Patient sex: F
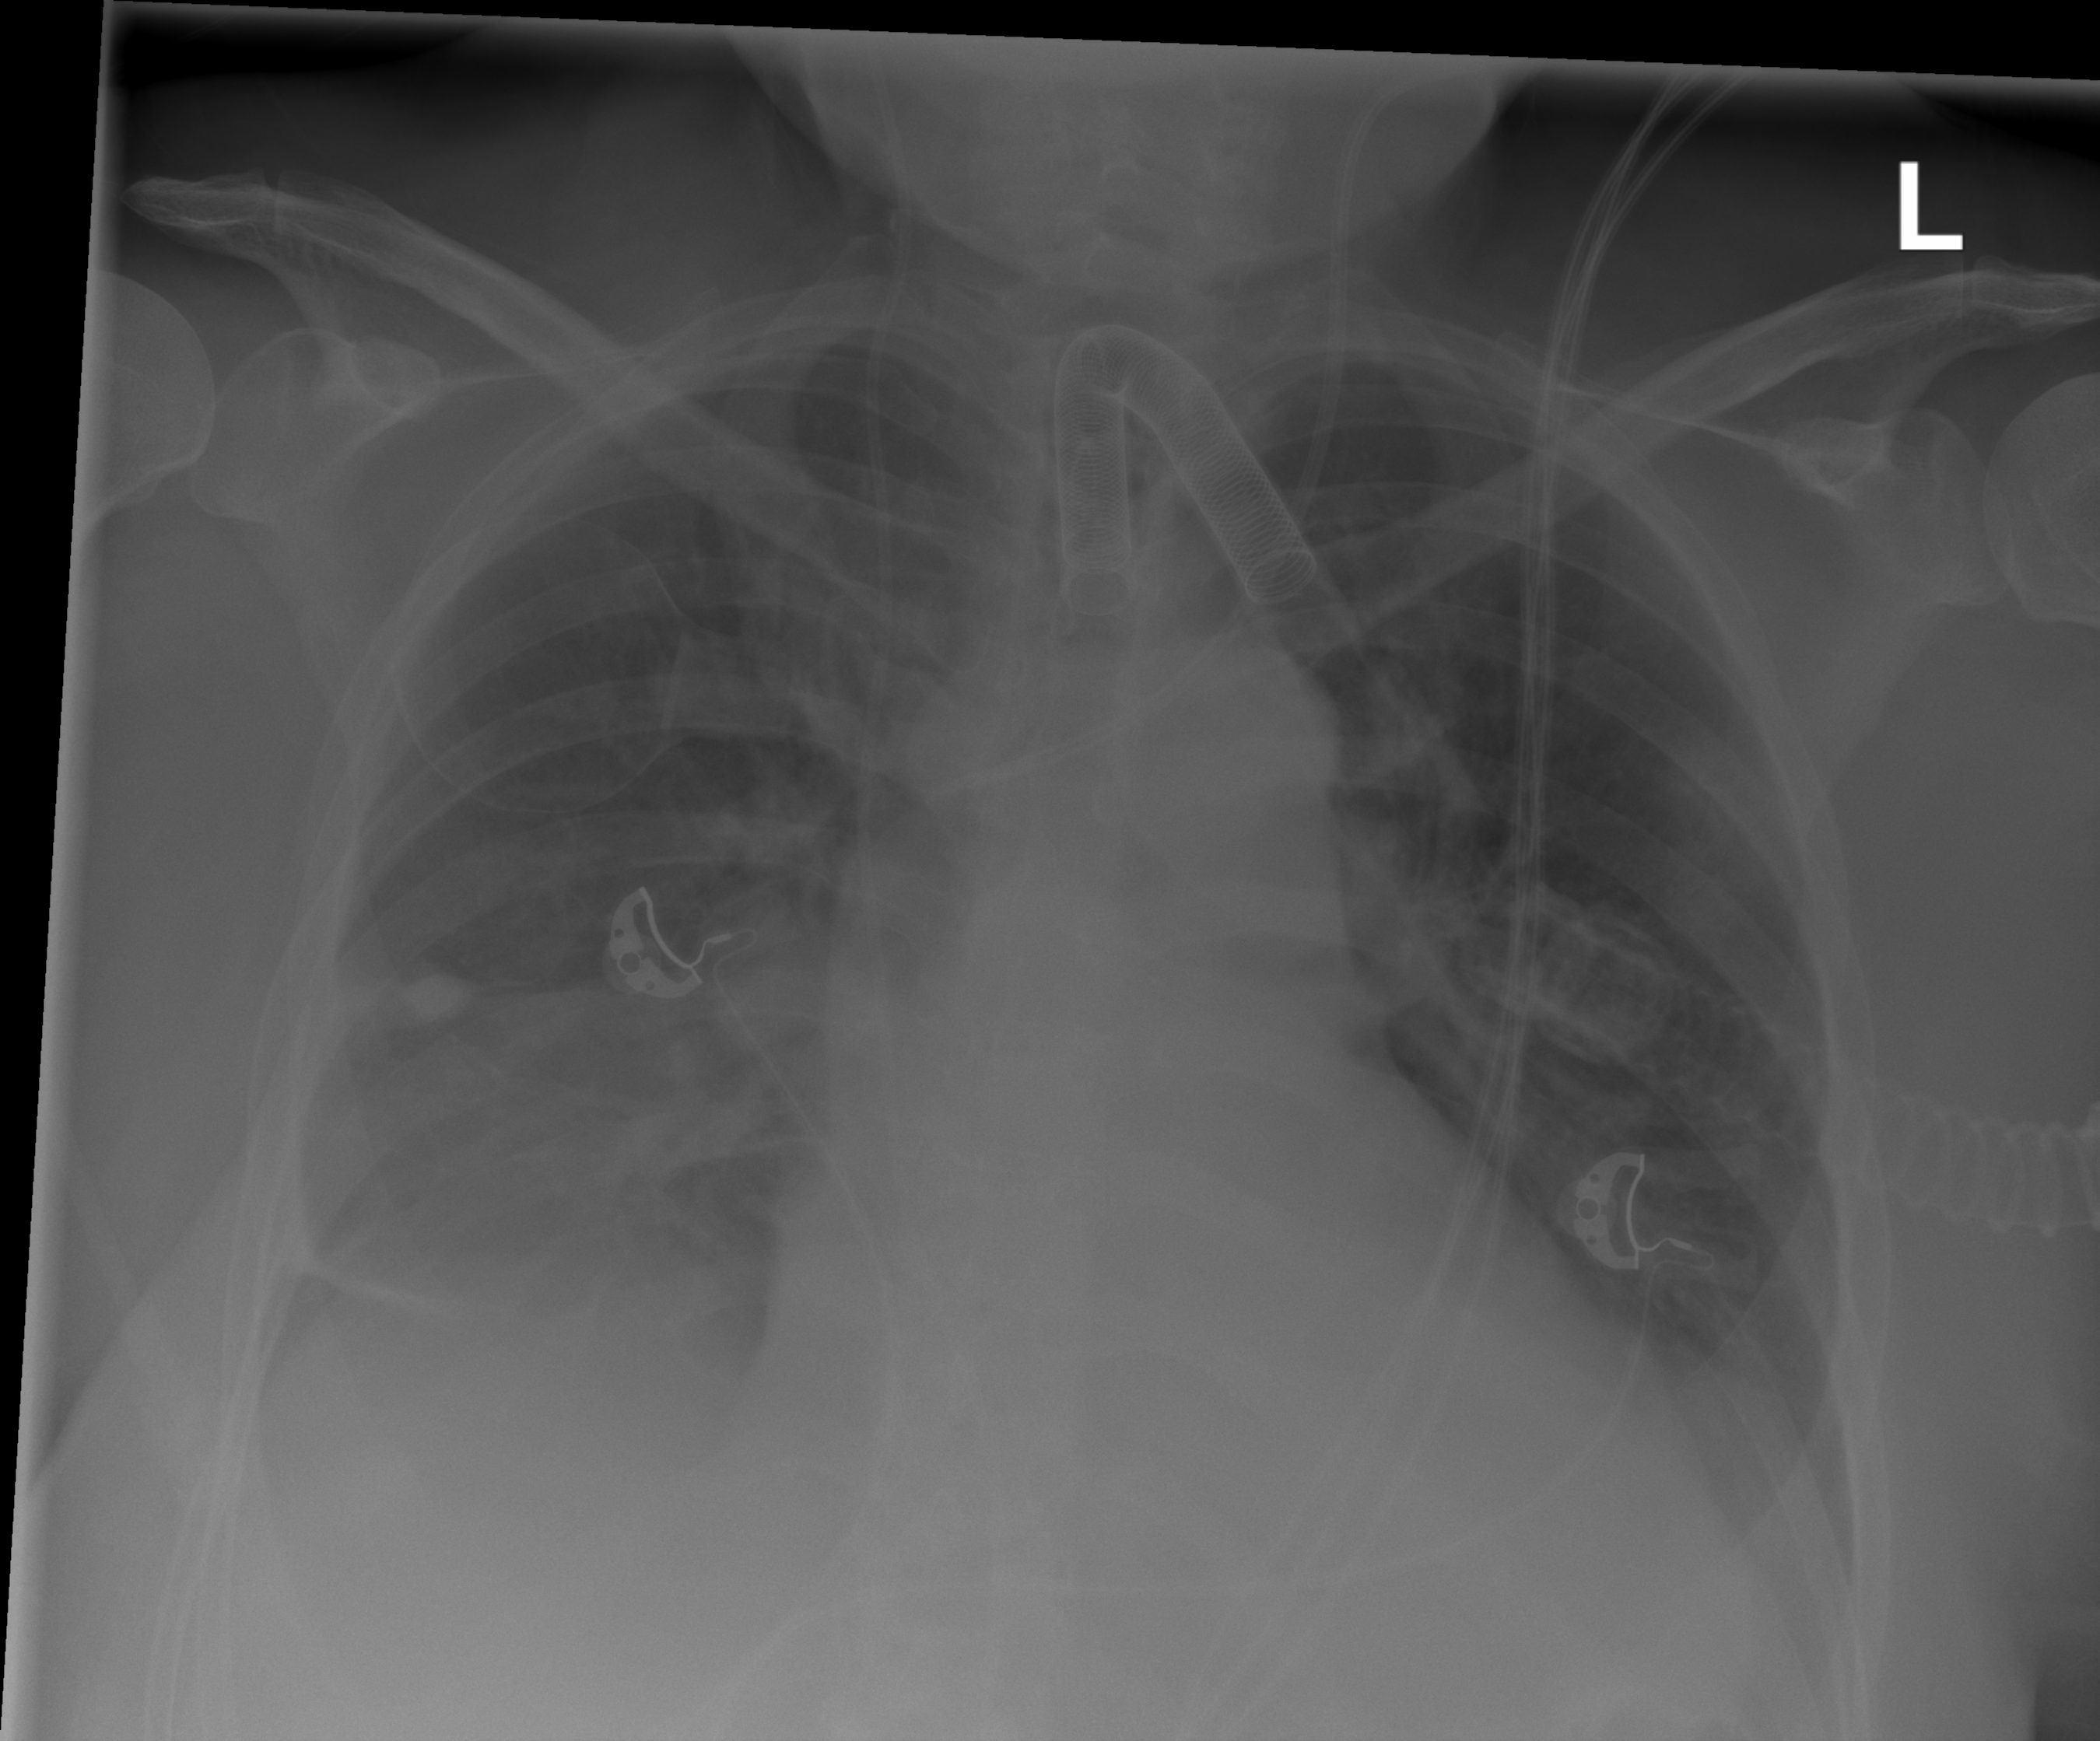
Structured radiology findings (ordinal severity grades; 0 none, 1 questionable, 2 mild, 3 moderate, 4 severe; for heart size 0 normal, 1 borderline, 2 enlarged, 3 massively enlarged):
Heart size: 2
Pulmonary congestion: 2
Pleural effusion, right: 3
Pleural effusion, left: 2
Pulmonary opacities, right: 2
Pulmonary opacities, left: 0
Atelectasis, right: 2
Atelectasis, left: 2